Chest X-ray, AP view. Patient: 55 years old, sex F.
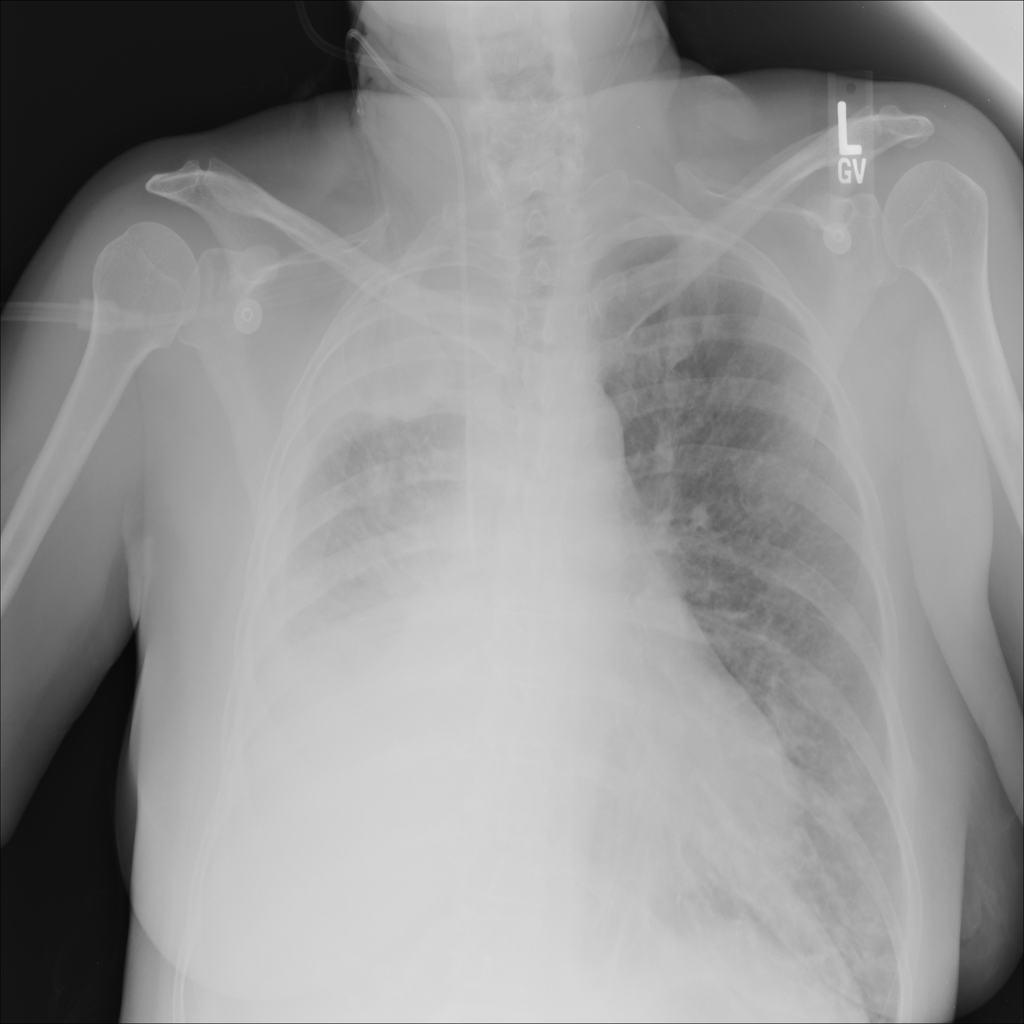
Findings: No Finding